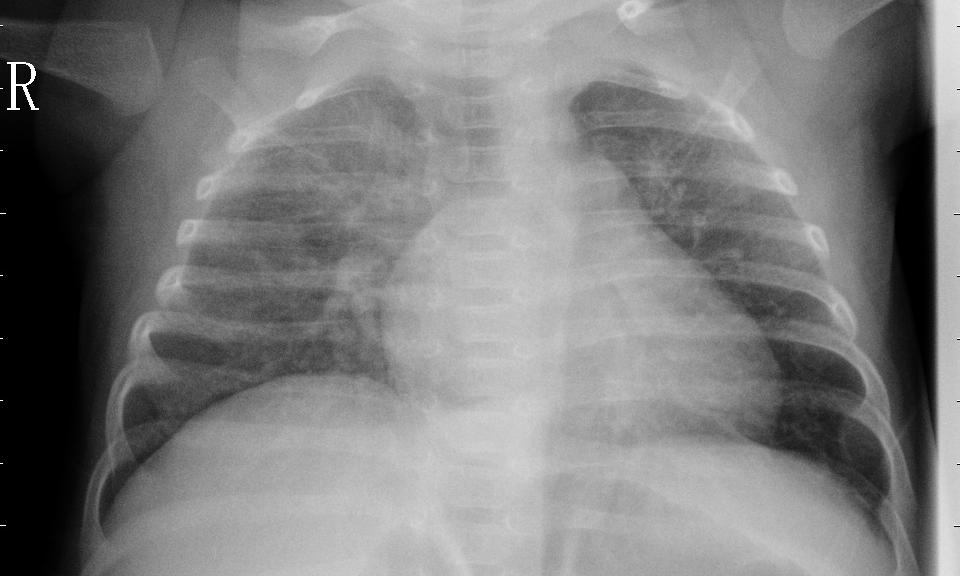
Diagnosis: PNEUMONIA